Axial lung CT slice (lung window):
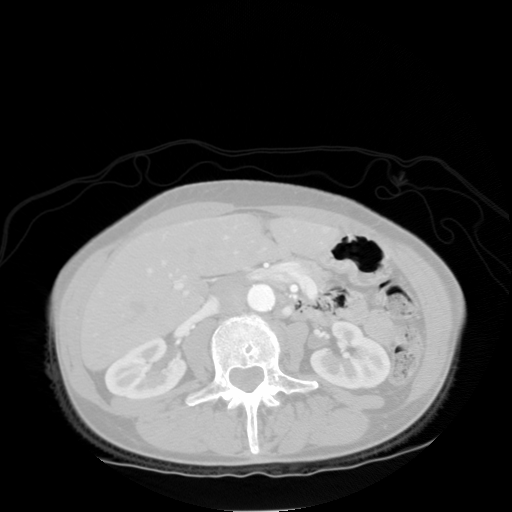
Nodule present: no